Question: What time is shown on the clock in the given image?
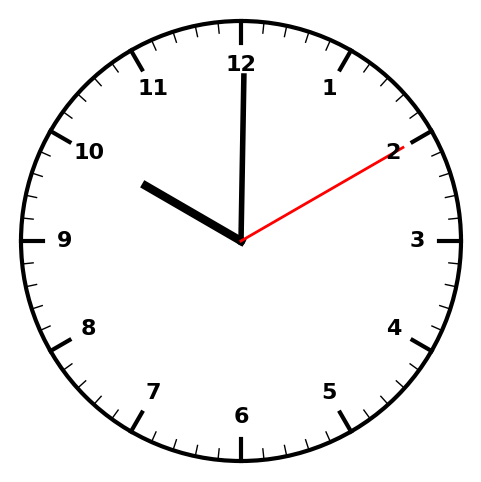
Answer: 10:00:10